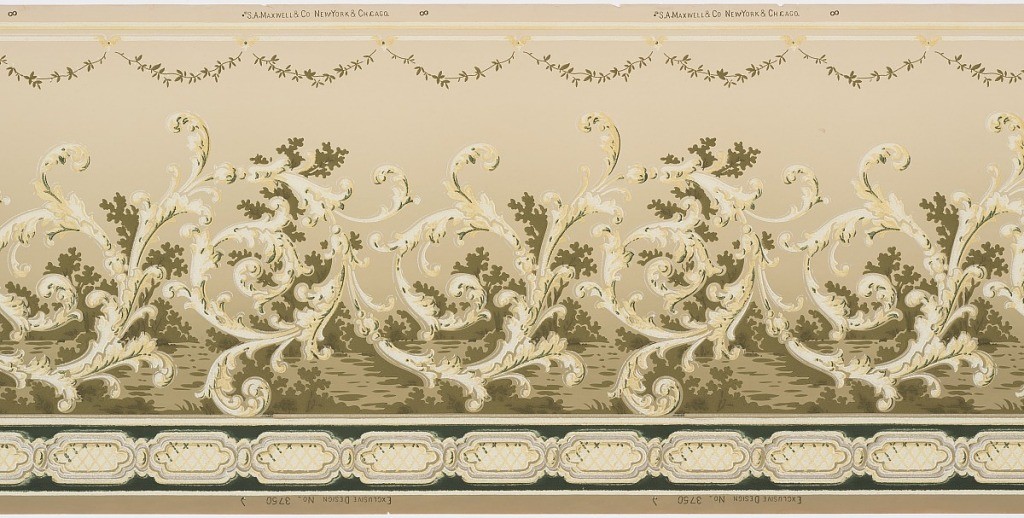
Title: Frieze
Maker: Maxwell & Co., S.A., Chicago, Illinois, USA
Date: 1905–1915
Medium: Machine-printed paper
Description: Connected large rinceaux with single border of lozenge forms connected in a chain-like fashion. Above rinceaux are delicate garlands. Printed in dark green, pale yellow, silver, tan, white and olive green.